Question: I have a project where I must make the following;
You have a small business and you sell 6 different products. Choose your products
and their prices within the range of 20p to PS25.00 (these could be completely fictitious). Your
shop has 4 employees, one of whom will be at the till at the time of purchase.
Your task is to write MATLAB code to prepare a receipt for a fictitious transaction as explained
below.
There is a customer at the till. They want to purchase 3 random products with specific
quantities for each. For example, the customer wants 2 cappuccinos, 1 croissant and 6 raspberry
muffins.
(1) Select randomly 3 products from your list. For each product choose a random quantity
between 1 and 9.
(2) Calculate the total cost.
(3) Choose randomly the staff member to complete the transaction.
(4) Suppose that the price includes 20% VAT. Calculate the amount of VAT included in the price.
(6) Prepare the receipt as text in the MATLAB command window. Use the current date and time
(check datestr(now,0)).
Your code should output the receipt in the format shown in the picture. There should be
60 symbols across. Choose our own shop name.

My code so far is the following:
'''
clear all
clc
close all
items = {'apples ','carrots ','tomatoes','lemons ','potatoes','kiwis '};% products
price = {3.10, 1.70, 4.00, 1.65, 9.32, 5.28};% item prices. I set spaces for each entry in order to maintain the border format.
employee = {'James','Karina','George','Stacey'};%the employees array
disp(sprintf('+-----------------------------------------------+'));
disp(sprintf('| %s Alex''s Shop |
| |', datestr(now,0)));
totalPrice = 0;
for i = 1:3
randItems = items {ceil(rand*6)};
randprice = price {ceil(rand*6)};
randQuantity = ceil(rand*9);% random quantity from 1 to 9 pieces
randEmployee = employee{ceil(rand*4)};
itemTotal = randprice * randQuantity;%total price of individual item
totalPrice = totalPrice + itemTotal;
disp(sprintf('| %s (%d) x %.2f = PS %.2f |', randItems, randQuantity, randprice, itemTotal))
end
disp(sprintf('| ----------------------------- |'));
disp(sprintf('| |
| Total to pay PS %.2f |',totalPrice));
disp(sprintf('| VAT PS %.2f |
| |', totalPrice*0.2));
disp(sprintf('| Thank you! You have been served by %s | ', randEmployee));
disp(sprintf('+-----------------------------------------------+'));
'''
My issue of course is the following. Upon choosing a random item from the items list, I then choose a random price to assign as well. I don't want this though. I would like to find a way to assign a preset price to each item to be printed automatically when generating a random item to be added to the basket. I hope this explanation is sufficient for you, if you have any questions feel free to ask. Thank you in advance.
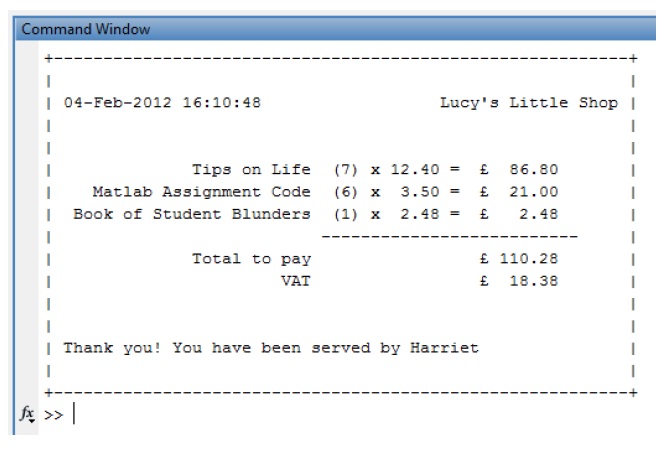
Answer: When you write
'''
randItems = items {ceil(rand*6)};
randprice = price {ceil(rand*6)};
'''
you calculate a random index into the array 'items', and then you calculate a random index into the array 'price'. If you instead assign the index you calculate via 'ceil(rand*6)' to a separate variable, called e.g. 'index', you can re-use it to pick, say, item #3 from both 'items' and 'price'. Thus, the ith item will always show up with the ith price.